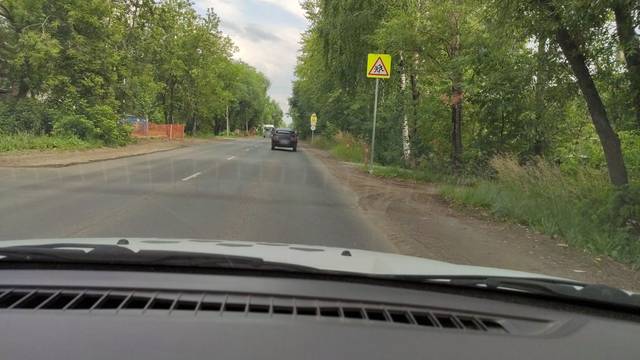
Region: Russia
Coordinates: 58.035, 56.351